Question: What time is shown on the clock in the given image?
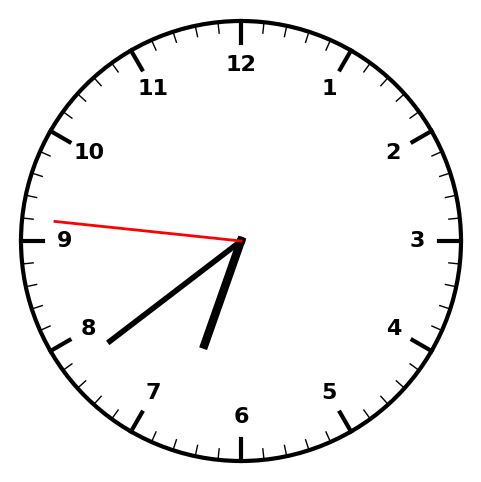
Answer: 06:38:46